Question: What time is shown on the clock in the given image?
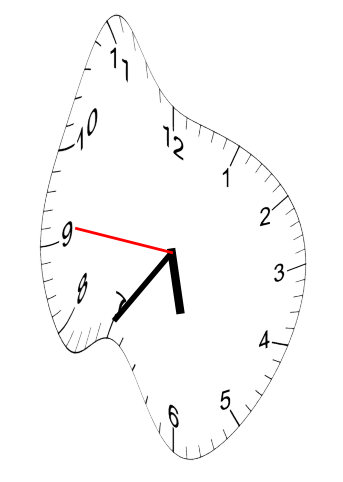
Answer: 05:35:46